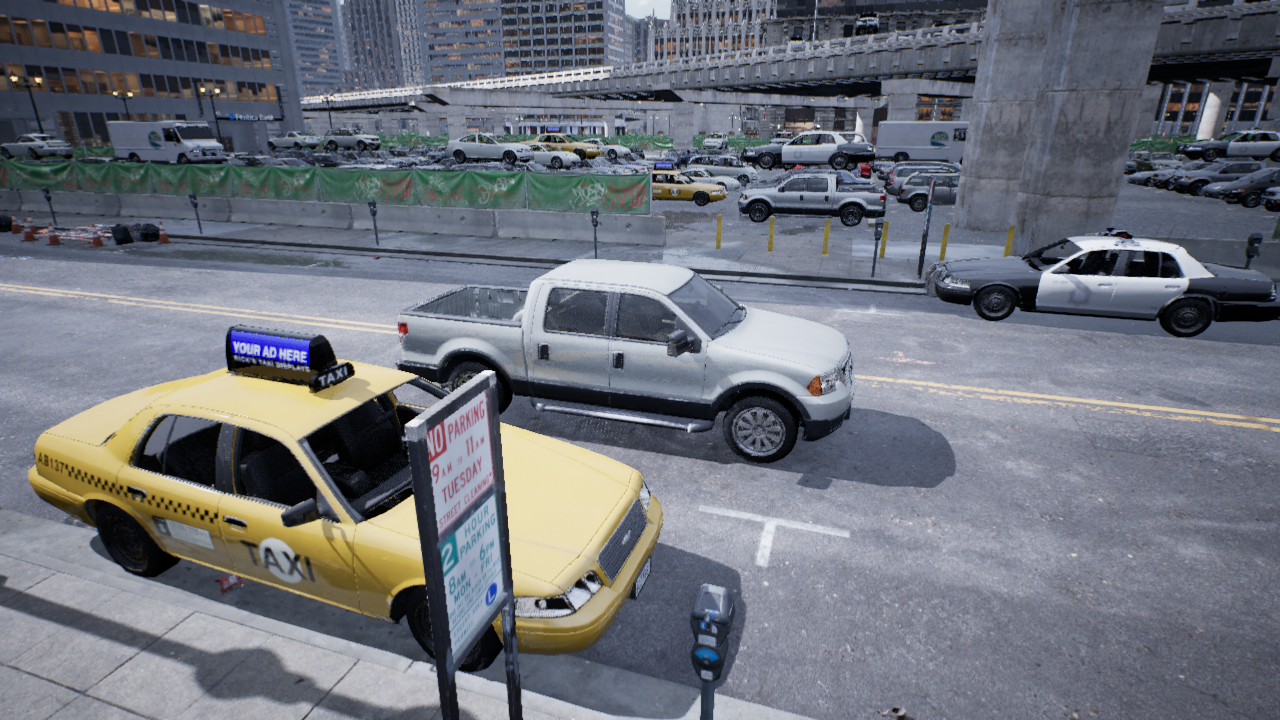
Venue: downtown
Lighting: overcast
Vehicle rig: pickup